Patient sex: M
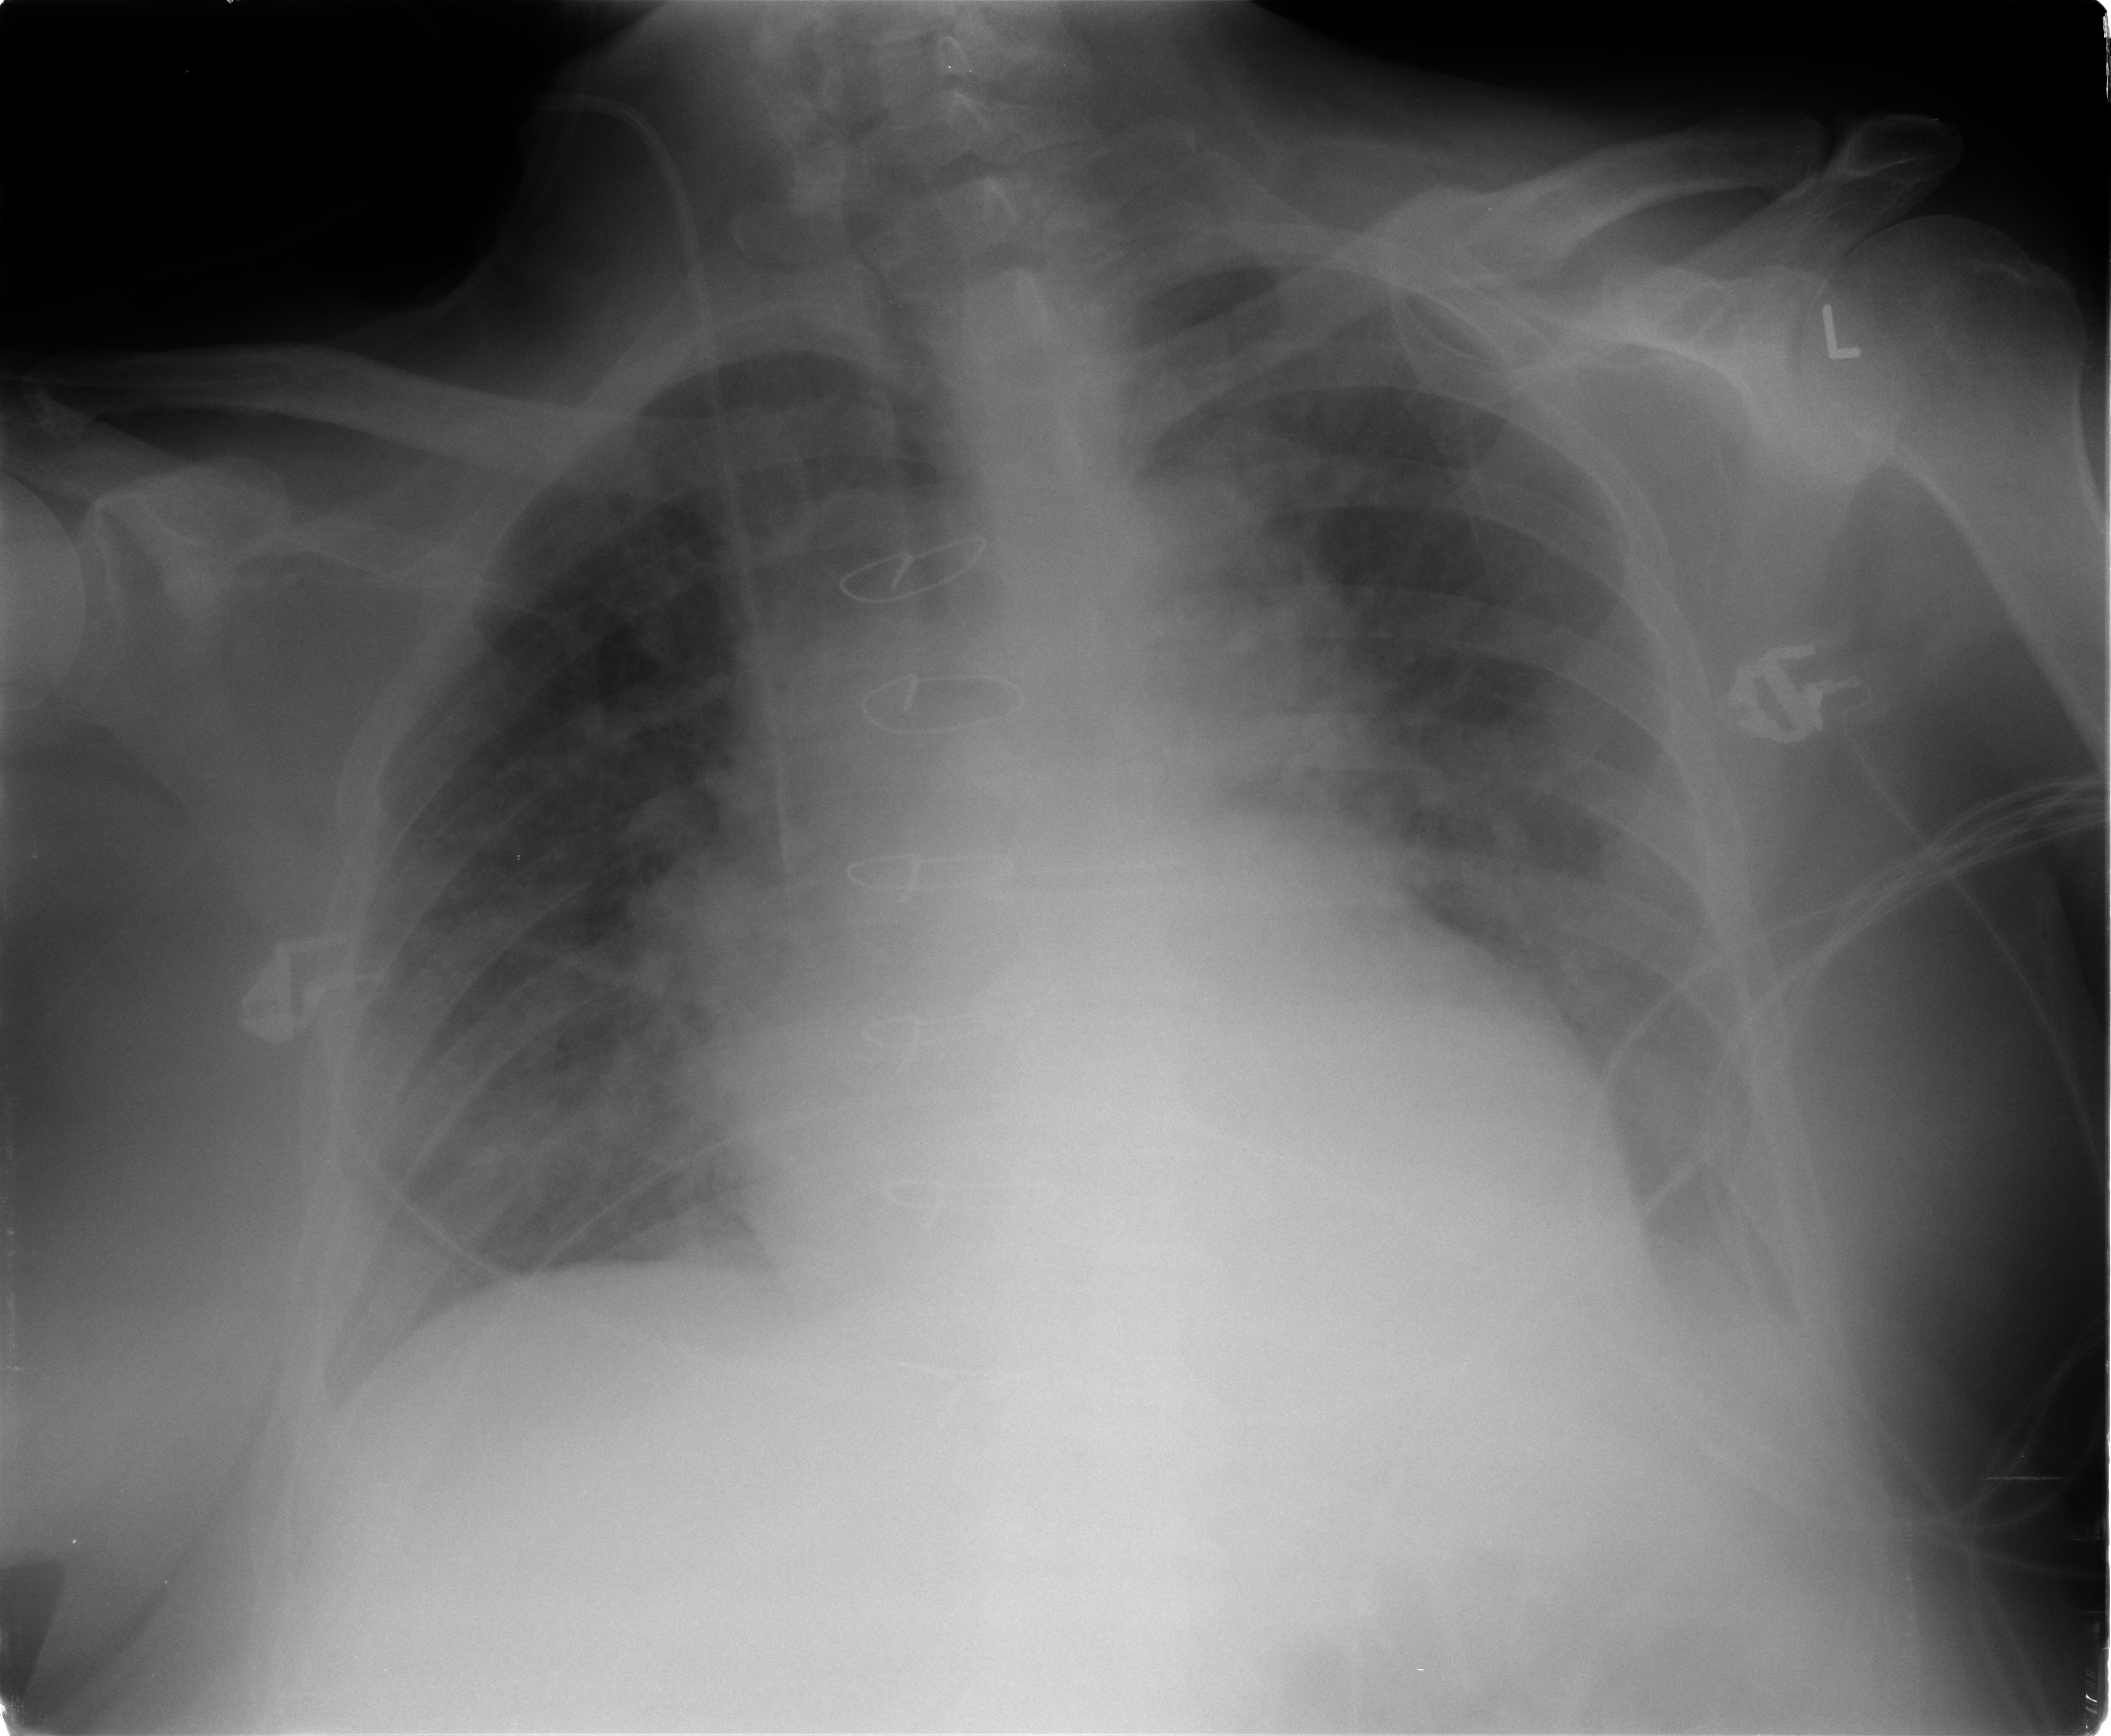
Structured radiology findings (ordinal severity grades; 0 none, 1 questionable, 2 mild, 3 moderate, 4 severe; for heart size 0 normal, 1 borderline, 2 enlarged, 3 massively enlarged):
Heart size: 3
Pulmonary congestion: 2
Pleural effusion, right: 2
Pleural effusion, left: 3
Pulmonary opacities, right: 3
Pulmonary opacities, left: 2
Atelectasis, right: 2
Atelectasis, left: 2